Question: Sorry for asking this kind of question but I spent hours to figure out how to complete this simple task. How to move the toolbar to bottom of the dev tool.

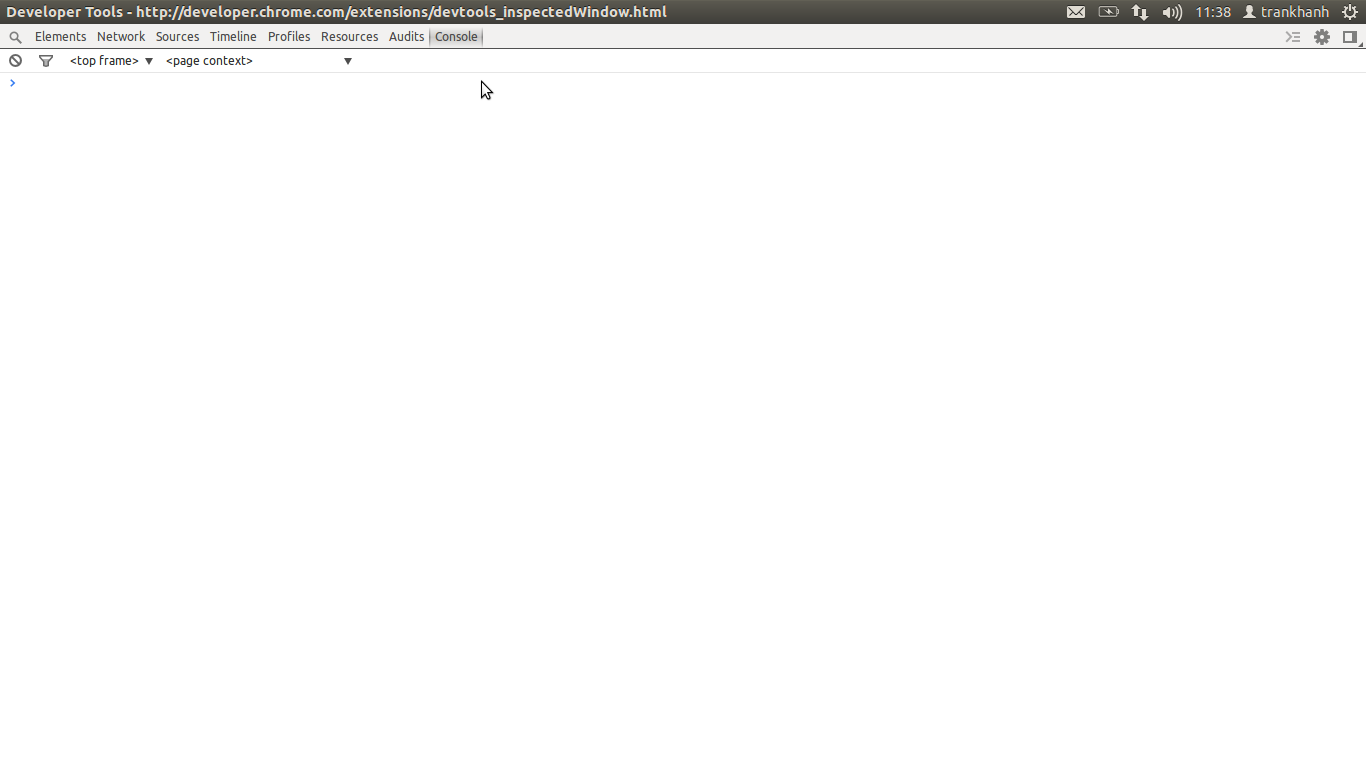
Answer: A fix that worked for me, is to change the style of the toolbar in Chrome's Custom.css.
But this will not work in next version, because of Google's decision to remove User Stylesheets (<URL>.
'''
.console-status-bar {
position: absolute;
bottom: 0;
}
'''
How to change Custom.css: <URL>